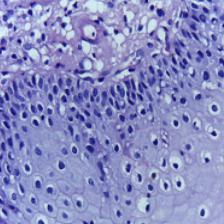
Diagnosis: Normal